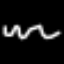
Label: squiggle